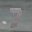
Label: 7